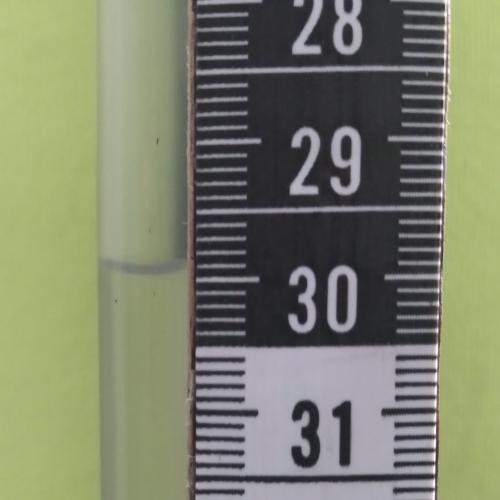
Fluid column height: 29.9 cm